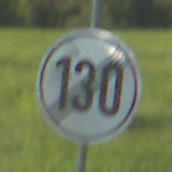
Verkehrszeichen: EndeGeschwindigkeit130
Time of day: MorningAfternoon
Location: Outdoor (Nature)
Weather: PartlyCloudy
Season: NotSpecified
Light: Natural